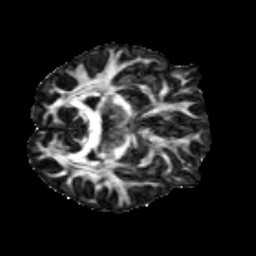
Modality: FA
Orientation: axial
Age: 23
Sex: female
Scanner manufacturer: siemens
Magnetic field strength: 3 T
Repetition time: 3.5 s
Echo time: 0.086 s